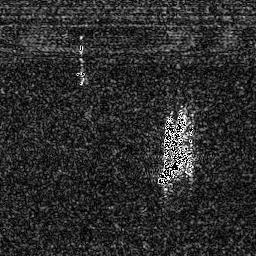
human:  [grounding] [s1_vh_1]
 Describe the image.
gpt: In the satellite image, there is  <ref>1 medium ship </ref> <box>[[60, 57, 74, 72, 0]]</box> located at center.